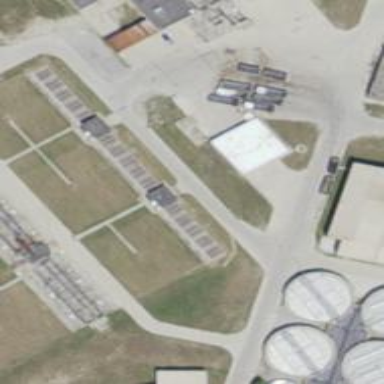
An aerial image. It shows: Image of wastewater.